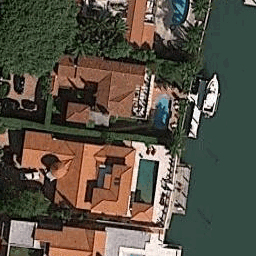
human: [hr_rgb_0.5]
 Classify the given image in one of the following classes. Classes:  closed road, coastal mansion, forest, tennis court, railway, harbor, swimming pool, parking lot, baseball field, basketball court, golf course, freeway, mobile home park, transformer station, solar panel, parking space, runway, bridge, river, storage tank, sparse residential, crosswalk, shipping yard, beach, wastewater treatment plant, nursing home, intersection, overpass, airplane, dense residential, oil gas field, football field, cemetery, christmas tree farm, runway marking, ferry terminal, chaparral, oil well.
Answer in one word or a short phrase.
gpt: coastal mansion